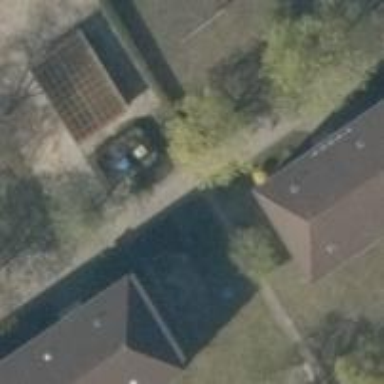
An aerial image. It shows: Driveway.